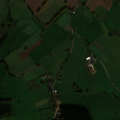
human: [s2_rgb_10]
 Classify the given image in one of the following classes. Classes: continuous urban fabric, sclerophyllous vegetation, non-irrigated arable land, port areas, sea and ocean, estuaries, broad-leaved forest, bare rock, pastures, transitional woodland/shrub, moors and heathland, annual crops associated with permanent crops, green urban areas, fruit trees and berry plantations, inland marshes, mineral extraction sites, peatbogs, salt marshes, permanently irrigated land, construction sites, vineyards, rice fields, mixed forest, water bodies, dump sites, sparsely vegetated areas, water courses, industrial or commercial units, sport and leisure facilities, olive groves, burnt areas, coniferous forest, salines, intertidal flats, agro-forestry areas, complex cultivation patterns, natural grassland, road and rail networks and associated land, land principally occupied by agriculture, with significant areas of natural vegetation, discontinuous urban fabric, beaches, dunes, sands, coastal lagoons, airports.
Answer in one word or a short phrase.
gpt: pastures, land principally occupied by agriculture, with significant areas of natural vegetation, coniferous forest